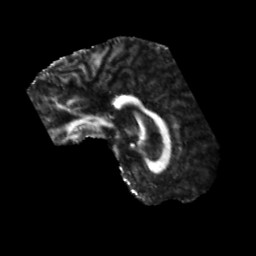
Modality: FA
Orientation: sagittal
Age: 72
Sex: male
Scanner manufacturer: siemens
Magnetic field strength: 3 T
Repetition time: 5.25 s
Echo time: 0.08 s